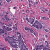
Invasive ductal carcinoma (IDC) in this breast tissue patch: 0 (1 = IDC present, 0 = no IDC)